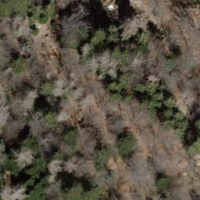
EUNIS habitat code: 44
Species observed at this site:
Podarcis muralis